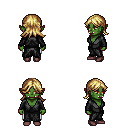
a pixel art fantasy rpg character, female body template, orc, green skin, gray robe, white pants, blonde loose hair, maroon shoes, four views (front, back, left, right), 2x2 character sprite sheet, small pixel art, hard edges, no anti-aliasing